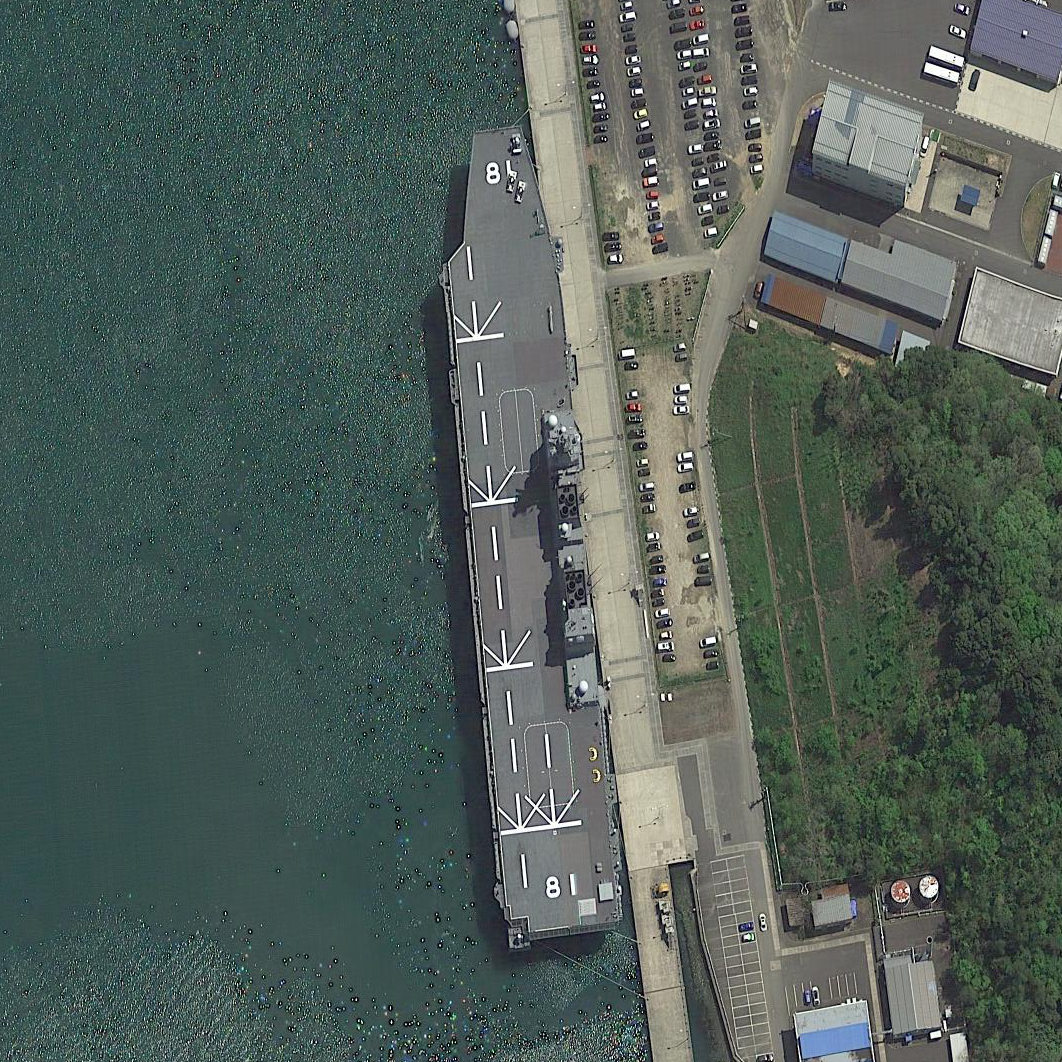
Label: Hyuga-class_helicopter_destroyer